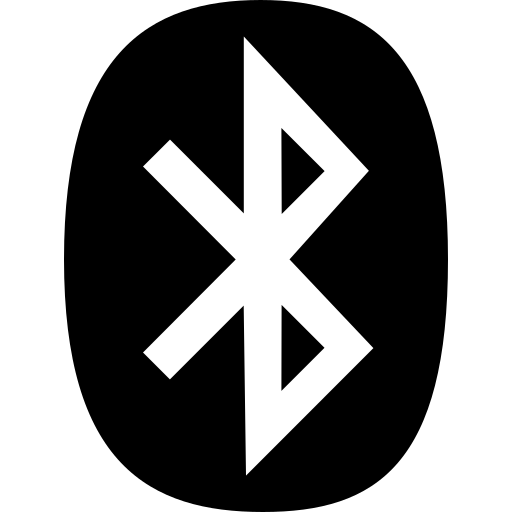
Tags: icon, FontAwesome, fa-icon, brand, bluetooth